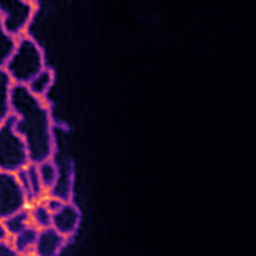
Label: Super-resolution ER image